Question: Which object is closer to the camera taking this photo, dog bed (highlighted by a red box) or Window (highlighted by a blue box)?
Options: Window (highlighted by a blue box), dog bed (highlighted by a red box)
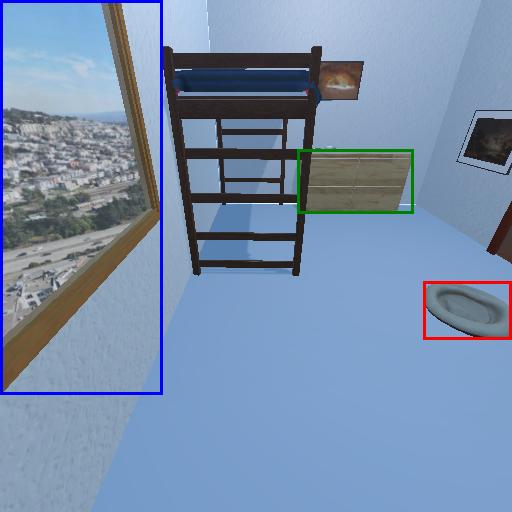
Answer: Window (highlighted by a blue box)